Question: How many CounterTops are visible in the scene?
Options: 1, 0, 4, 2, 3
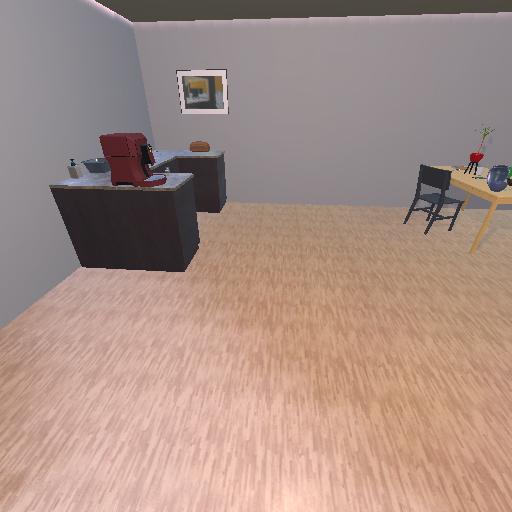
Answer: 1